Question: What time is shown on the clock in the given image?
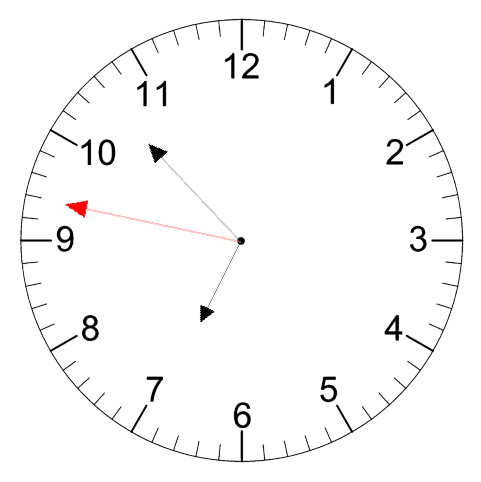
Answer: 06:52:47